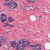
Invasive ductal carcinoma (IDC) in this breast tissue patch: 0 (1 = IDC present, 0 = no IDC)